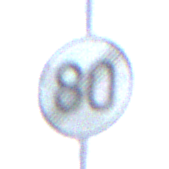
Verkehrszeichen: EndeGeschwindigkeit80
Umgebung: Outdoor, Nature
Tageszeit: Midday
Wetter: PartlyCloudy
Licht: Natural
Jahreszeit: NotSpecified
Kontrast: HighContrast